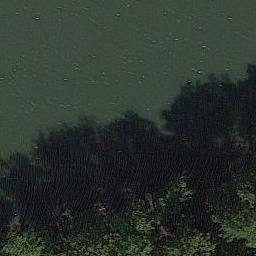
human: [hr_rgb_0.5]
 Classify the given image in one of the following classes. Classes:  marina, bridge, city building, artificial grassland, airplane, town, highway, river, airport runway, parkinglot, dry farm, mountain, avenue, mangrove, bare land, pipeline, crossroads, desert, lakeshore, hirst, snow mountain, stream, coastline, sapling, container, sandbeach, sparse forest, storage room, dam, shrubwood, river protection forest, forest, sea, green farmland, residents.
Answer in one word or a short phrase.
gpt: river protection forest